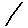
Label: line